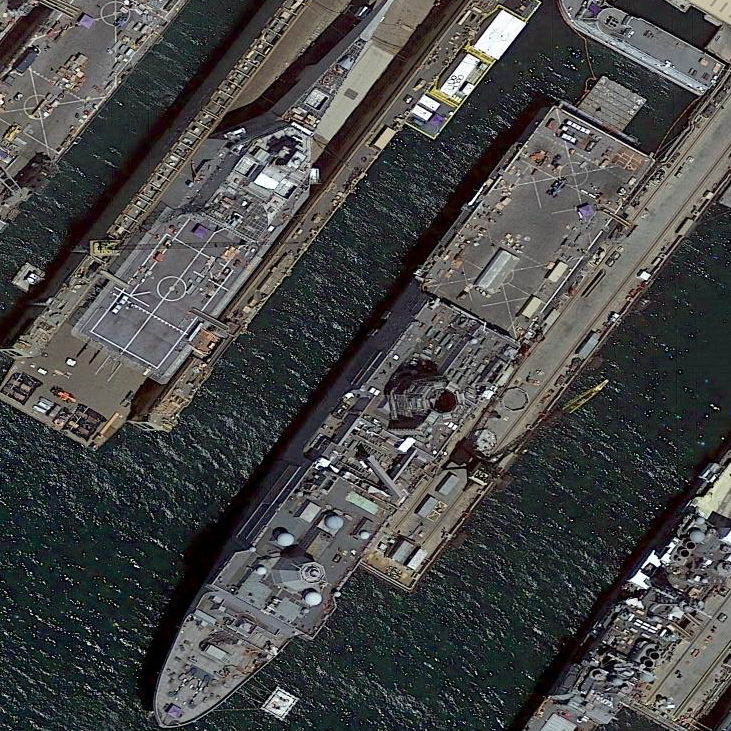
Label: combat